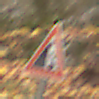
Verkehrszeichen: SteinschlagLinks
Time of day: MorningAfternoon
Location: Outdoor (Nature)
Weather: Overcast
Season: Autumn
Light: Natural